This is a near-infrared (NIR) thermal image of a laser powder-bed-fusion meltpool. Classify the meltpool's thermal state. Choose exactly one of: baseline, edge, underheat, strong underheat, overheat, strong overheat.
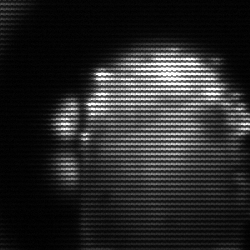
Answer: baseline